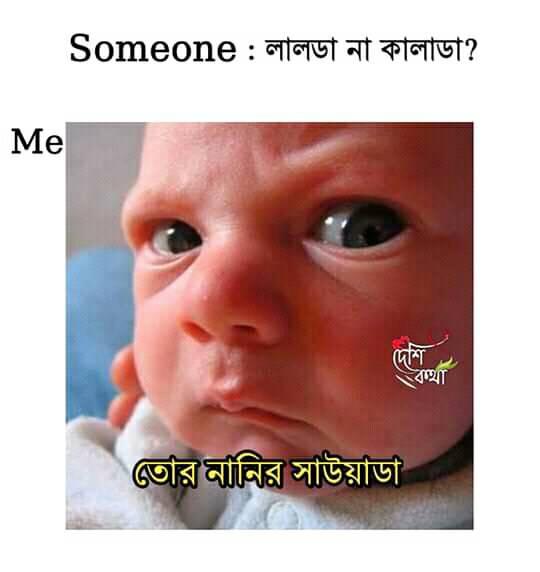
Caption: Someone : লালডা না কালাডা ?      Me তোর নানির সাউয়াডা
Label: non-hate